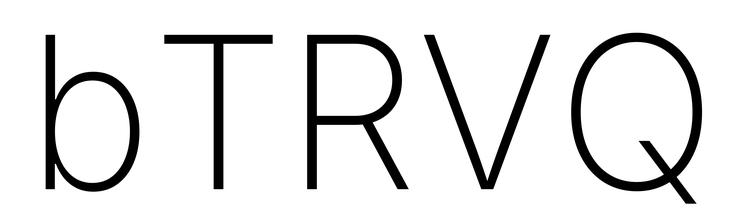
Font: Inter_ExtraLight